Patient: sex F, age 61
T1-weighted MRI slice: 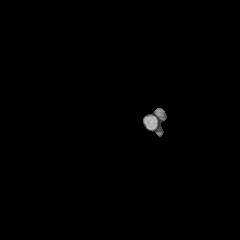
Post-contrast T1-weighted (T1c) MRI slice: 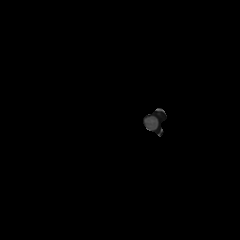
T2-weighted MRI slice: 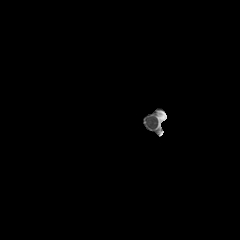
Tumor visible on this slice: no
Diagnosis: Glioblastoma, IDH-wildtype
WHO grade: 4